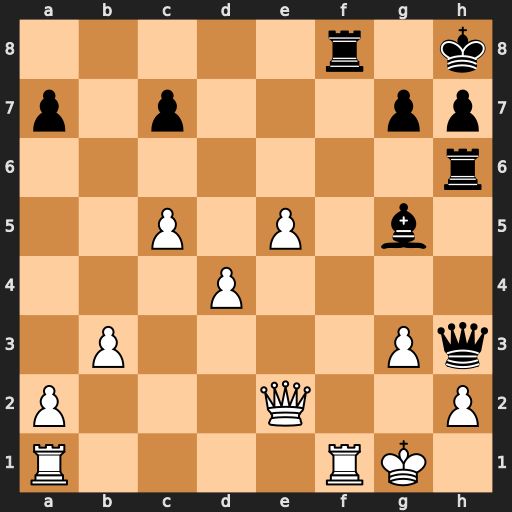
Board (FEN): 5r1k/p1p3pp/7r/2P1P1b1/3P4/1P4Pq/P3Q2P/R4RK1
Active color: w
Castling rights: -
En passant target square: -
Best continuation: Rxf8#